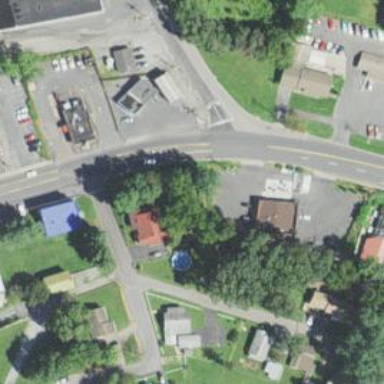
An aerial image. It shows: Alley designed for services.